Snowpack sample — Buffalo Mountain, Silverthorne, Colorado, USA (2/22/26, 2:02 PM MST)
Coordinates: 39.622, -106.113
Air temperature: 33 °F
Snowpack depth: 63 cm
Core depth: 30 cm
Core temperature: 24.8 °F
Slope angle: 11°, slope face: 116°
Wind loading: low
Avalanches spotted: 0
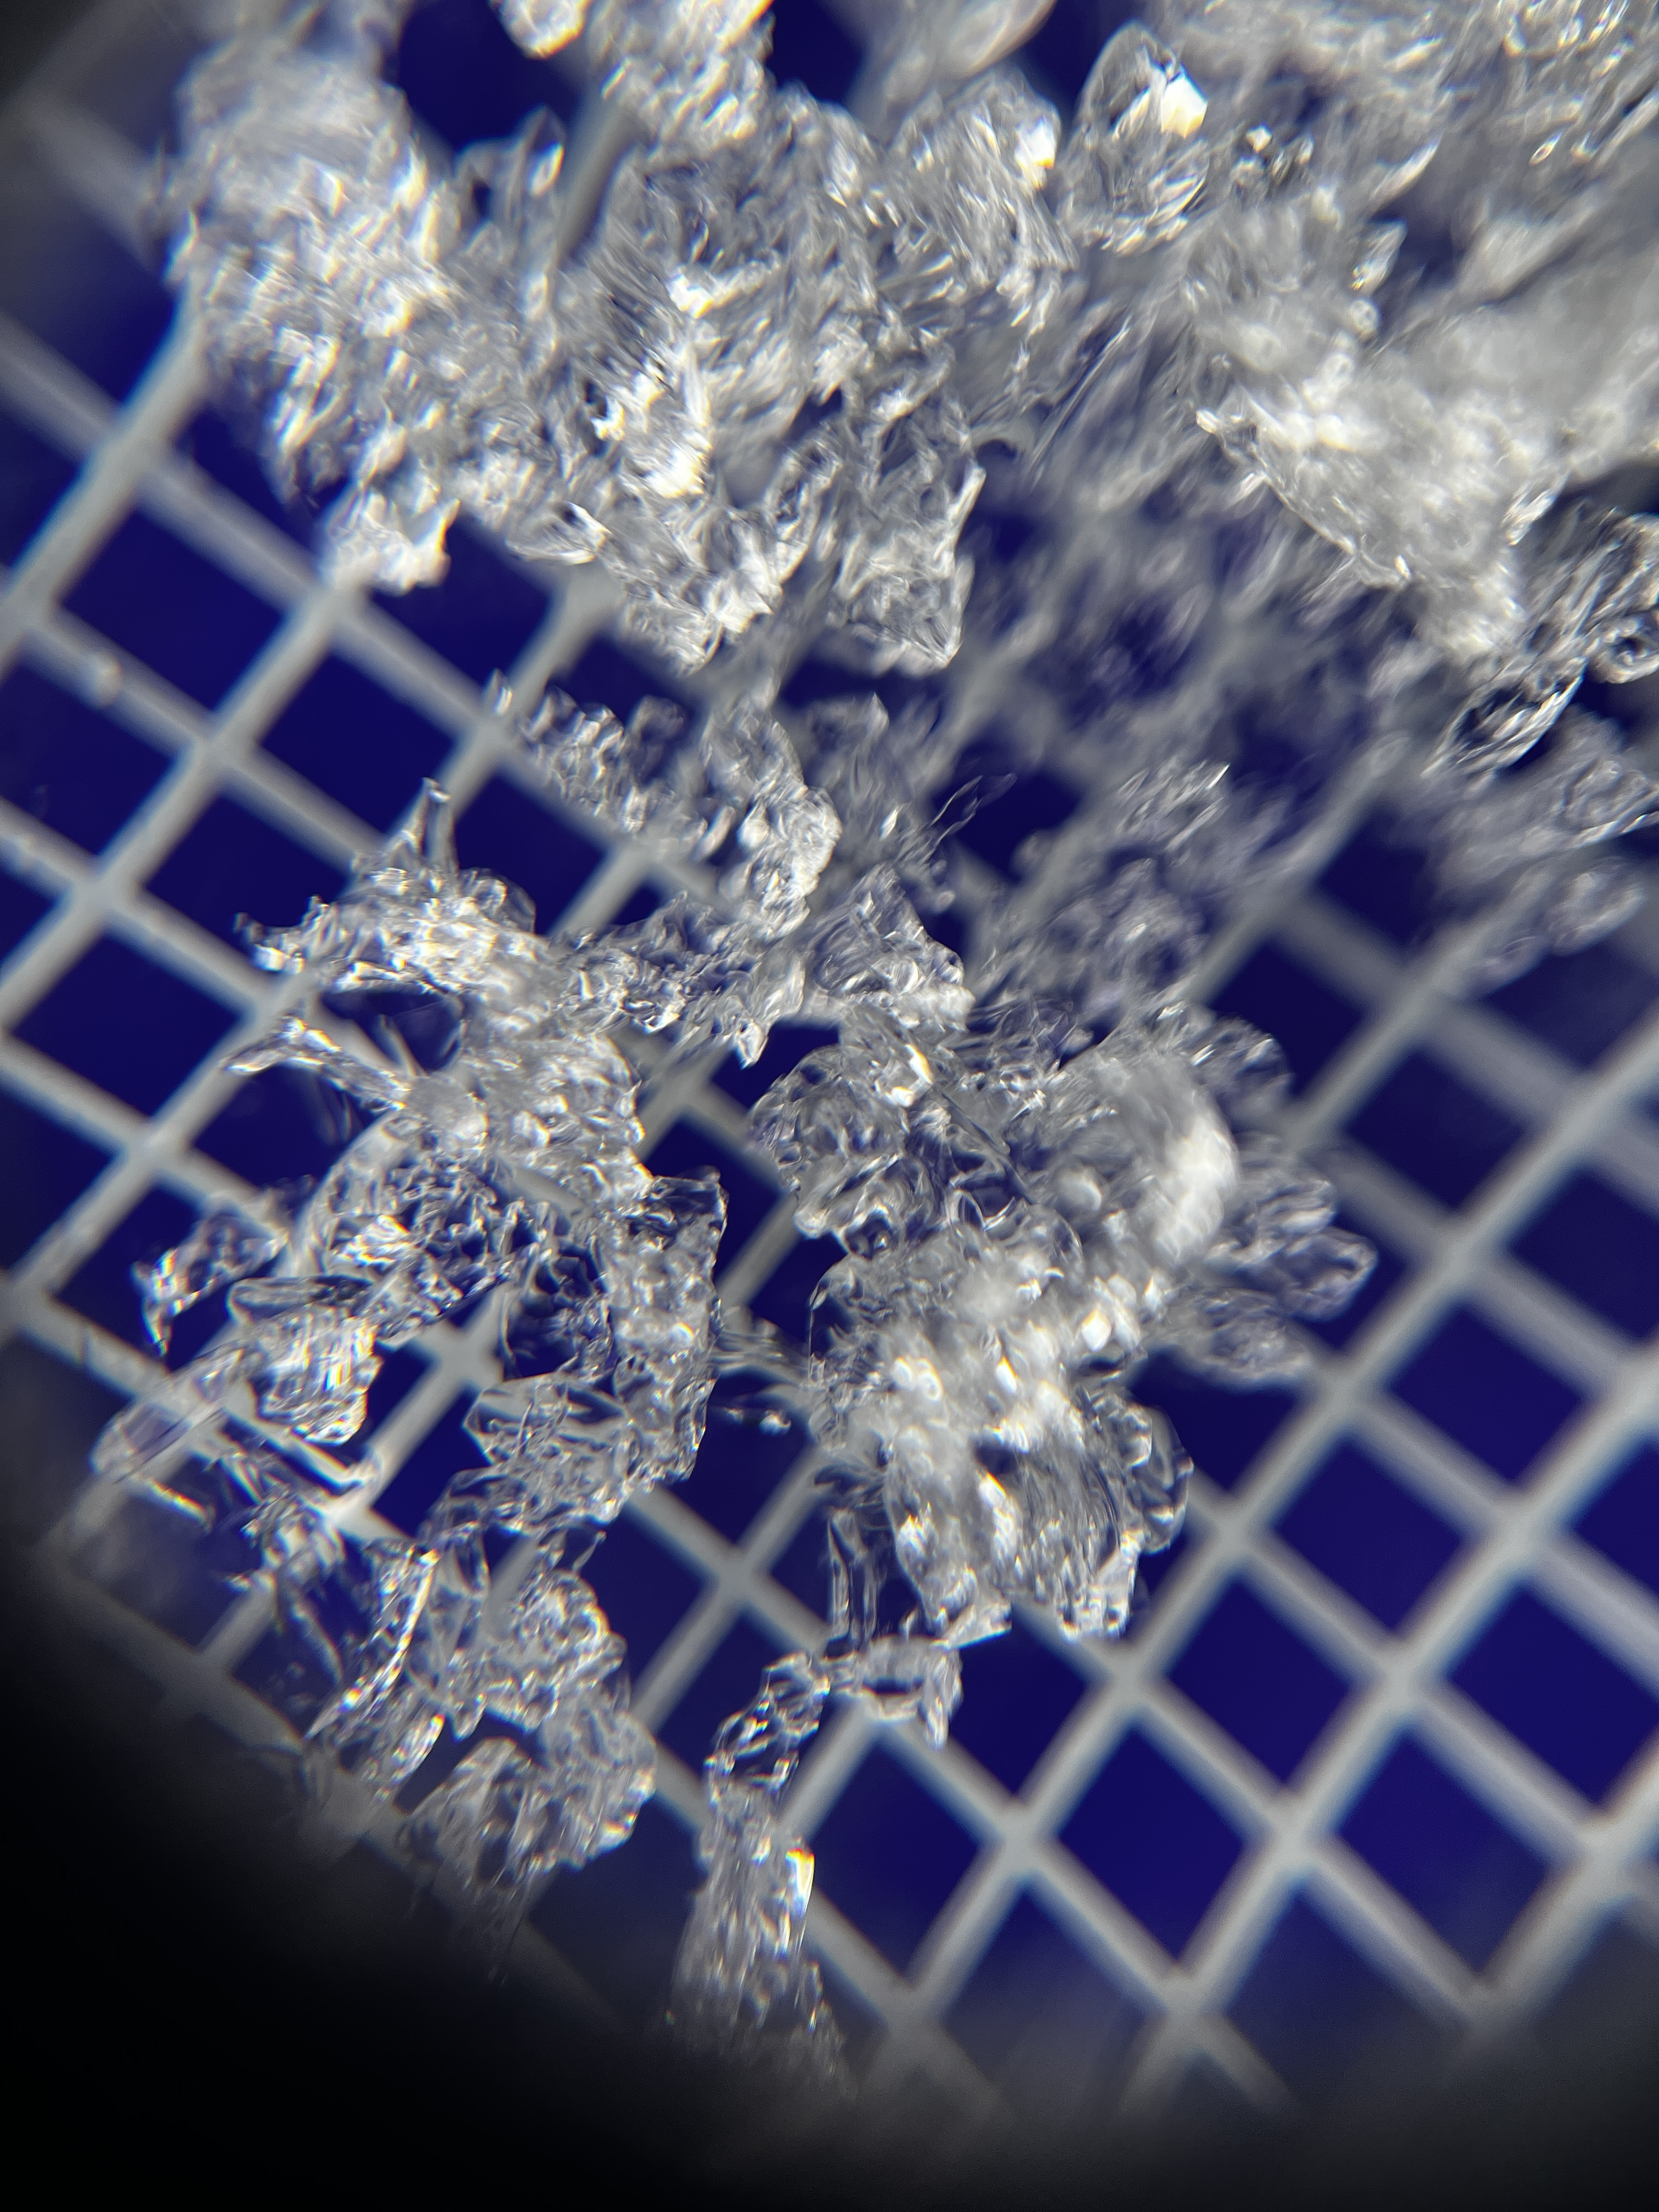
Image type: magnified_profile
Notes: In a firebreak similar to site 1, minimal wind loading with no spotted avalanches (not many faces in view though)